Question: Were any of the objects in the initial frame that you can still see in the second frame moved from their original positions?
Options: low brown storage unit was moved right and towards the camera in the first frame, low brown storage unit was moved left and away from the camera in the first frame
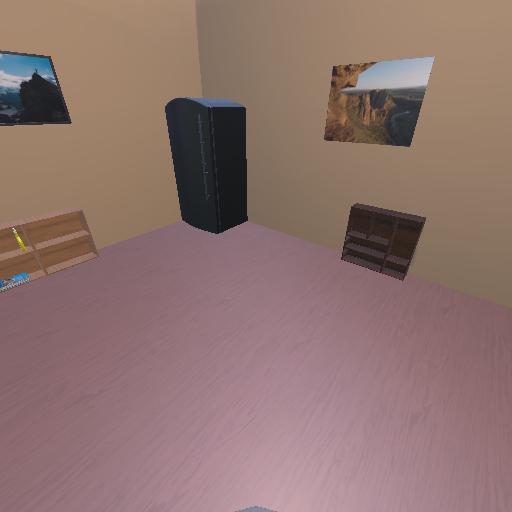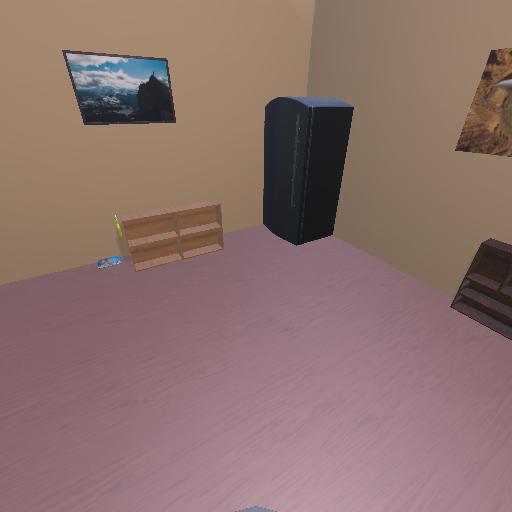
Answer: low brown storage unit was moved right and towards the camera in the first frame